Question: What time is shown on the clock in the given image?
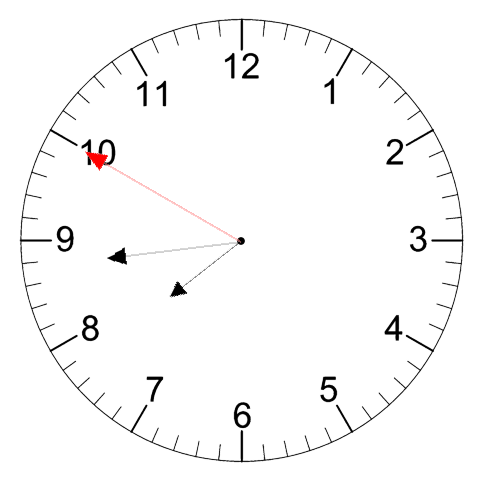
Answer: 07:43:50